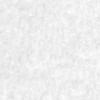
Label: no_change